Question: I'm having an issue getting a spans' inner text to be vertically centered on Firefox
Here's a screenshot of the firefox devtools highlighting the span element.

This Works as expected on Chrome and Safari.
'''
<button
style={{ marginTop: this.state.marginTop }}
className={'info-tab-title'}
>
<img
className="tab-icon"
src="/images/neighborhood/train.svg"
alt="train icon"
/>
<span>TO BROOKLYN</span>
</button>
'''
'''
.info-tab {
display: flex;
flex-direction: column;
justify-content: flex-start;
box-sizing: border-box;
background-color: #e5e8ea;
padding: 2% 4% 4% 4%;
margin-bottom: 8px;
cursor: pointer;
height: 100%;
max-height: calc(16.67% - 6px);
transition: 0.25s max-height ease-in-out;
&:last-child {
margin-bottom: 0;
}
.info-tab-title {
display: flex;
flex-direction: row;
align-items: flex-start;
font-family: 'BrownStd Regular';
font-size: 16px;
font-weight: bold;
letter-spacing: 0.35px;
line-height: 16px;
min-height: 26px !important;
align-items: center;
@media #{$mobile-break} {
font-size: 14px;
}
.tab-icon {
margin-right: 2.5%;
height: 100%;
width: auto;
}
}
}
'''
Ideally, the text would be vertically centered inside the span.
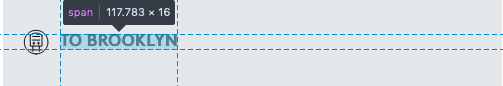
Answer: You are doing all right. Font metrics of BrownStd cause this issue. The distance from symbol baseline to bottom of font content area is bigger than distance to top.
Not sure you can perfectly align text and icon without some tricks like or .
You can read this <URL>, it's pretty hard to understand.
'''
button {
display: inline-flex;
align-items: center;
padding: 10px;
height: 50px;
border: 1px solid;
}
div {
margin-right: 10px;
width: 25px;
height: 25px;
background-color: red;
border-radius: 50%;
}
span {
background-color: blue;
font-family: sans-serif;
color: white;
}
'''
'''
<h1>Nice font --</h1>
<button>
<div></div>
<span>nice vertical alignment</span>
</button>
'''
<URL> with custom BrownStd font.